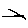
Label: line